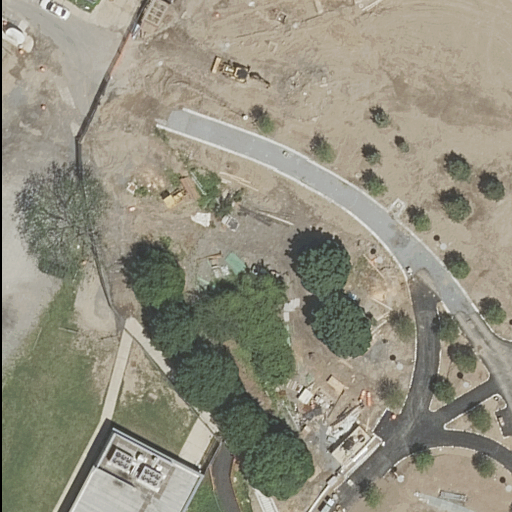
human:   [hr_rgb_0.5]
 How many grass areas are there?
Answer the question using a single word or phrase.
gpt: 5

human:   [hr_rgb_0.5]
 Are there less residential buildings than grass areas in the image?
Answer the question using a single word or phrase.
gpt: yes

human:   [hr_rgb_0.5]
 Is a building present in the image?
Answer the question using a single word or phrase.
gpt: yes

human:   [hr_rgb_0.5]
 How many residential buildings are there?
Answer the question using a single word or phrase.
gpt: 2

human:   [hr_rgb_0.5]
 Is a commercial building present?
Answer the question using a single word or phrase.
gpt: no

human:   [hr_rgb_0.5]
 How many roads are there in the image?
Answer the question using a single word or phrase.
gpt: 9

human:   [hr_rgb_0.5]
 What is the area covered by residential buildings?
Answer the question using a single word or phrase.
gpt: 280m2

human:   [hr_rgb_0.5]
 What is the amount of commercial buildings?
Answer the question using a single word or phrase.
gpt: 0

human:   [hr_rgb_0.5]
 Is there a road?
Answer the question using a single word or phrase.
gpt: yes

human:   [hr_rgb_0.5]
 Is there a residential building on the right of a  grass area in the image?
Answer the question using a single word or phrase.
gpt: no

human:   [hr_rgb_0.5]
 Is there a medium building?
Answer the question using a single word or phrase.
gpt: yes

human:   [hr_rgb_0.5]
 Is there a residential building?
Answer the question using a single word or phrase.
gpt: yes

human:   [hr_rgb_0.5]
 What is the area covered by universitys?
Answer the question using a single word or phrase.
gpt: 7587m2

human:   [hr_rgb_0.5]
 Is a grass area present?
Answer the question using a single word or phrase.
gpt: yes

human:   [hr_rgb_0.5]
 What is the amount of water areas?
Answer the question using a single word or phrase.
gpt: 0

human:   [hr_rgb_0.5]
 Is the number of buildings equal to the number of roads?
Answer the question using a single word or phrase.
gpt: no

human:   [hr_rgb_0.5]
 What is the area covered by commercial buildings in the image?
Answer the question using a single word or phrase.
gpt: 0m2

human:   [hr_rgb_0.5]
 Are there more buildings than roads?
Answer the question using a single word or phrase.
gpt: no

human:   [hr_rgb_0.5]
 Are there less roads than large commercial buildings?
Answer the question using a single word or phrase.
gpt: no

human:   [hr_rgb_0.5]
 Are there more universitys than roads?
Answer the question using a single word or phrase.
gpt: no

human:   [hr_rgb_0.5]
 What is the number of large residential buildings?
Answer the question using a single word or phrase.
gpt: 0

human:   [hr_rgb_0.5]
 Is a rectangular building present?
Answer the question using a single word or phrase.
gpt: yes

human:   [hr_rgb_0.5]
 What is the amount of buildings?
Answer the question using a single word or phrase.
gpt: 2

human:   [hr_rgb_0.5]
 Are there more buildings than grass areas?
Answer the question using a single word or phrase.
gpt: no

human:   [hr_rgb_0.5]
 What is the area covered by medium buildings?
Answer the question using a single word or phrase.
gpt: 279m2

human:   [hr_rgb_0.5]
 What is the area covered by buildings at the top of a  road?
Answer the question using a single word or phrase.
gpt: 1m2

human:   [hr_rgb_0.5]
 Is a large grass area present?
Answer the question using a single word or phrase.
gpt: yes

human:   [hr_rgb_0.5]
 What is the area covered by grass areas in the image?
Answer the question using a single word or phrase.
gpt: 6152m2

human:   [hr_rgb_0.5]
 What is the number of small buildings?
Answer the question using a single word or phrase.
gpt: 1

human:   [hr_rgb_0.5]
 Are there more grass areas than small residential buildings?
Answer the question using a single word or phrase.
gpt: yes

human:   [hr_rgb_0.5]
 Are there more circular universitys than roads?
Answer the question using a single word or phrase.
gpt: no

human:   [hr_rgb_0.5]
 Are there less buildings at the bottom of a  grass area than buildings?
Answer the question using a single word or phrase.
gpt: yes

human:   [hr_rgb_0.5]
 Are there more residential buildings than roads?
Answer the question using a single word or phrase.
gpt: no

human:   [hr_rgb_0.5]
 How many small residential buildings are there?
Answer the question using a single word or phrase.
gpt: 1

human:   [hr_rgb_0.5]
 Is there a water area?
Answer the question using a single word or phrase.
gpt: no

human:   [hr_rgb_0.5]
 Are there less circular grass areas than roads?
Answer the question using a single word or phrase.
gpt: yes

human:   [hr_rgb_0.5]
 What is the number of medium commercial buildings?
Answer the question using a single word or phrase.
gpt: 0

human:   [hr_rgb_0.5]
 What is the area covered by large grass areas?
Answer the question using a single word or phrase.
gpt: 5595m2

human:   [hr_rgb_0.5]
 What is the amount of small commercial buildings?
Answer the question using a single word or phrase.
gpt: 0

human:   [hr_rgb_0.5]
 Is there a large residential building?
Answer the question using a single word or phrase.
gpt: no

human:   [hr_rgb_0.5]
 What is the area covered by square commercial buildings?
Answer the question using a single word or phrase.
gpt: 0m2

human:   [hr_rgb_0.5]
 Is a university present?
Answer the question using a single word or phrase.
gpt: yes

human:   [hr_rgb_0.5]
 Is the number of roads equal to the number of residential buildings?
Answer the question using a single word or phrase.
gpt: no

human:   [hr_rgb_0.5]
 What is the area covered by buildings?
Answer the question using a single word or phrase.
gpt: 280m2

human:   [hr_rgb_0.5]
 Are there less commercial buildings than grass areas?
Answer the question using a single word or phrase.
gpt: yes

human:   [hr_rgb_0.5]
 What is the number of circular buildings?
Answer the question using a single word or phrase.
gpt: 0

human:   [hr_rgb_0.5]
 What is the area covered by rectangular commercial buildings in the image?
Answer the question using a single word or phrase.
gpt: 0m2

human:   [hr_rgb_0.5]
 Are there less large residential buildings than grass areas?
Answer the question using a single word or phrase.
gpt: yes

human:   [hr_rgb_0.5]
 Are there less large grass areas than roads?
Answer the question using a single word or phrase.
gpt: yes

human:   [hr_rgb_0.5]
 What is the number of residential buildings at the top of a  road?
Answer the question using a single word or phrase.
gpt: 1

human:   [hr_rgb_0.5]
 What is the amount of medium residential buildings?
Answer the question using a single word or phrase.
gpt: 1

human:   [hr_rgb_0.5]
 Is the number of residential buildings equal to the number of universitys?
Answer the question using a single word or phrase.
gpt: no

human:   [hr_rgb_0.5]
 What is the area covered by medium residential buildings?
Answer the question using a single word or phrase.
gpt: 279m2

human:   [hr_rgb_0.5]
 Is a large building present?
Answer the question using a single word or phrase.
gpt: no

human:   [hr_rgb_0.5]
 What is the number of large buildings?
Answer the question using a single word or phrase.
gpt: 0

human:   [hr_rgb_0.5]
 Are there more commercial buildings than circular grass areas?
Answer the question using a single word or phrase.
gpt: no

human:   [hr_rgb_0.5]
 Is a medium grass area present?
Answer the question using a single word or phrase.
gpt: yes

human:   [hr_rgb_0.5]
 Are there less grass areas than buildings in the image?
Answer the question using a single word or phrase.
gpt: no

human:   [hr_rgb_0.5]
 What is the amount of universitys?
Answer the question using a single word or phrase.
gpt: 1

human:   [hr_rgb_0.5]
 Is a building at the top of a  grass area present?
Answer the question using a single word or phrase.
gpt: yes

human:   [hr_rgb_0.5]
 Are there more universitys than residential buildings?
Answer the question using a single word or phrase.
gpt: no

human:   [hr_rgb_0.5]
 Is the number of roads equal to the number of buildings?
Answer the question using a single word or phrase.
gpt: no

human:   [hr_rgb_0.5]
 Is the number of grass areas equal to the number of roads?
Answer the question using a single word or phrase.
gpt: no

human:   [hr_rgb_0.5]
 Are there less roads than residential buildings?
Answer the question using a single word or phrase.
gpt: no